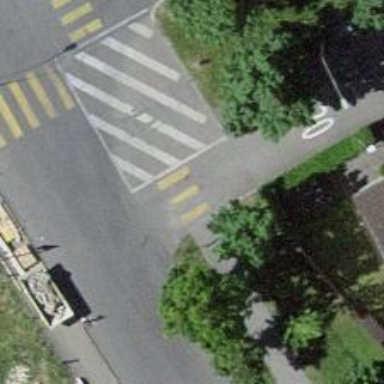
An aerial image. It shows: Asphalt road in residential area.